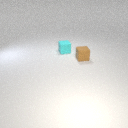
small brown rubber cube to the right of small cyan rubber cube